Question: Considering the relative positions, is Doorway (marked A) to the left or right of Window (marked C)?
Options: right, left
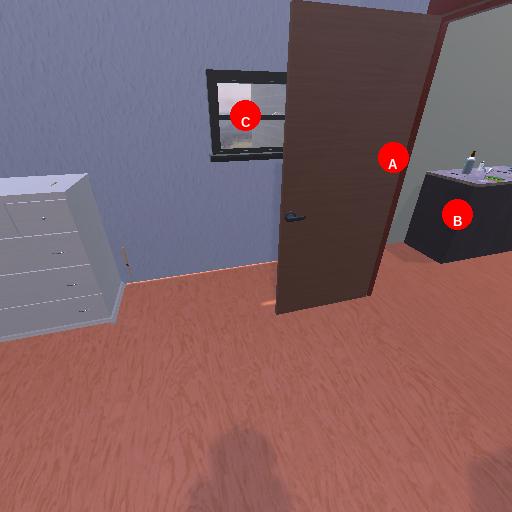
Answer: right